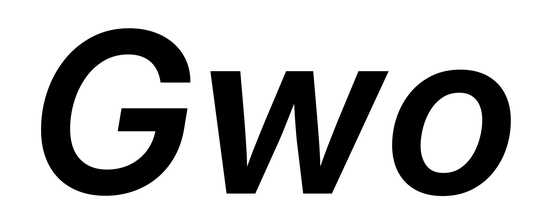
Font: Inter-Italic_SemiBold_Italic